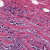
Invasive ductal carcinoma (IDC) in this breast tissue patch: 0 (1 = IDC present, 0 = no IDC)